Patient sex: M
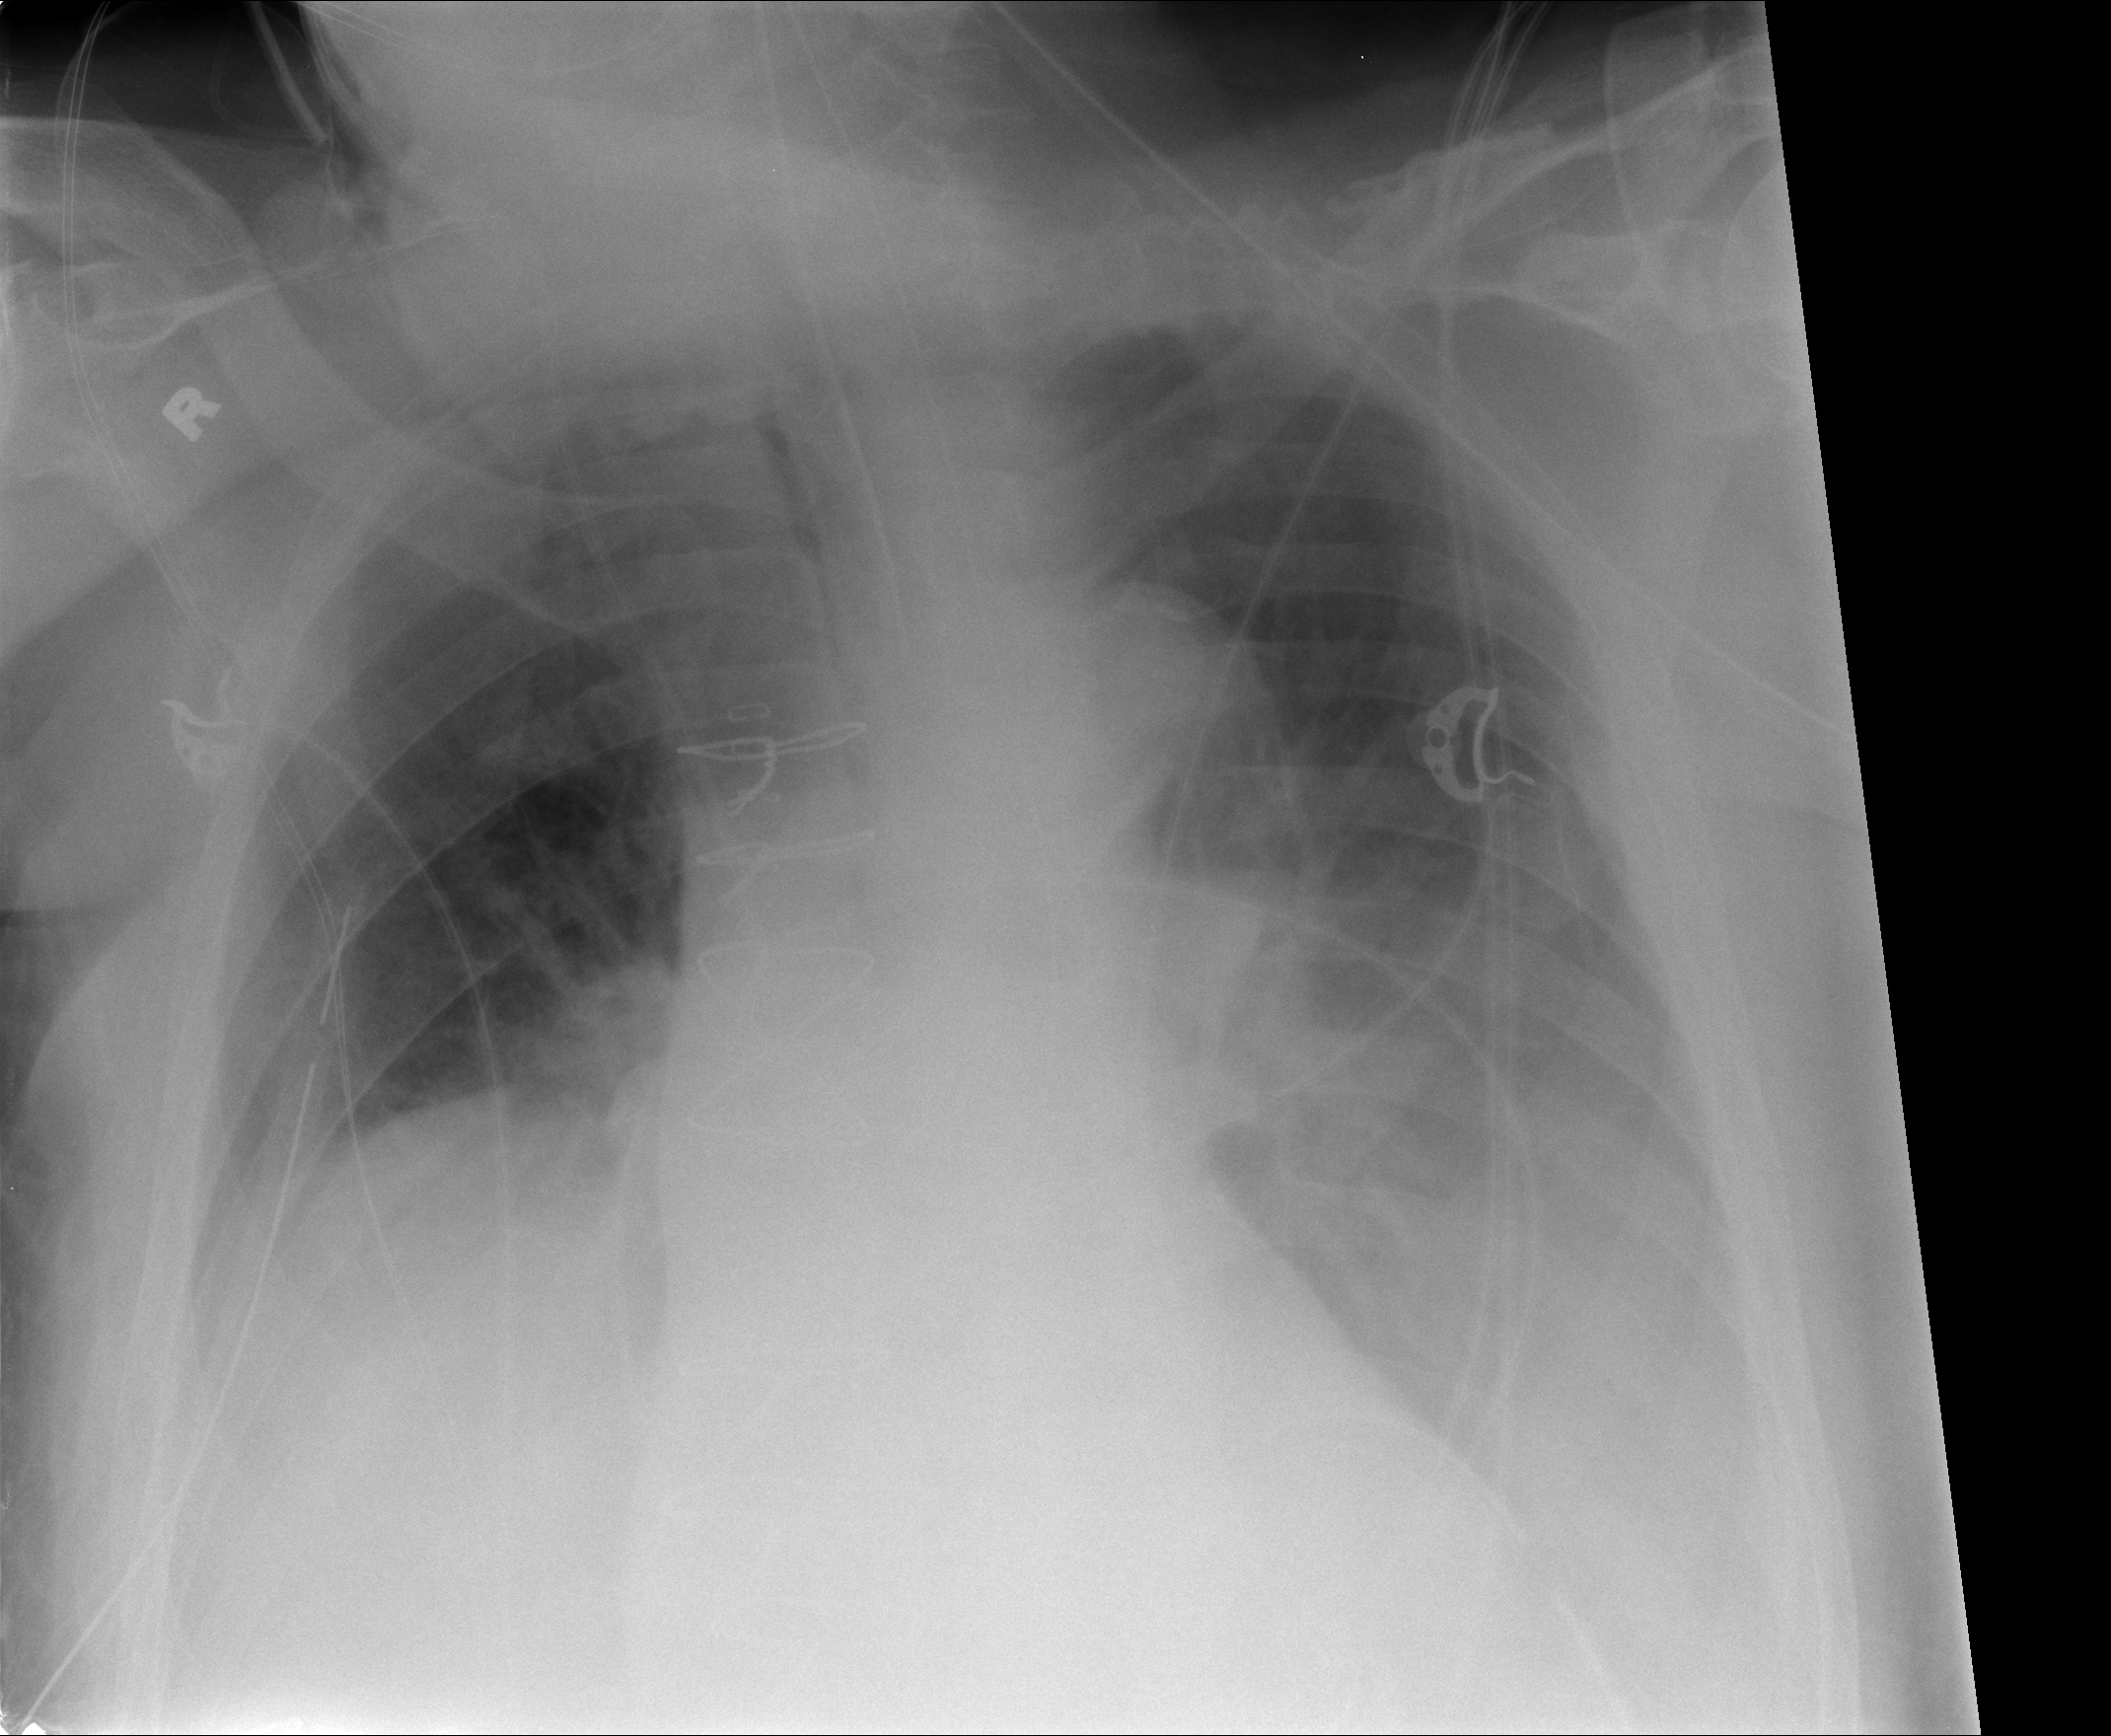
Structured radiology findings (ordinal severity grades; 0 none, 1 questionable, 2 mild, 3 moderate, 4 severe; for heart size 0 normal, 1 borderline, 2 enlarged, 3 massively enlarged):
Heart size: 0
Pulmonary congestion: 0
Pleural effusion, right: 1
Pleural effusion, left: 2
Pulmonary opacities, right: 1
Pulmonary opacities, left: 1
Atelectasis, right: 2
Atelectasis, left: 1